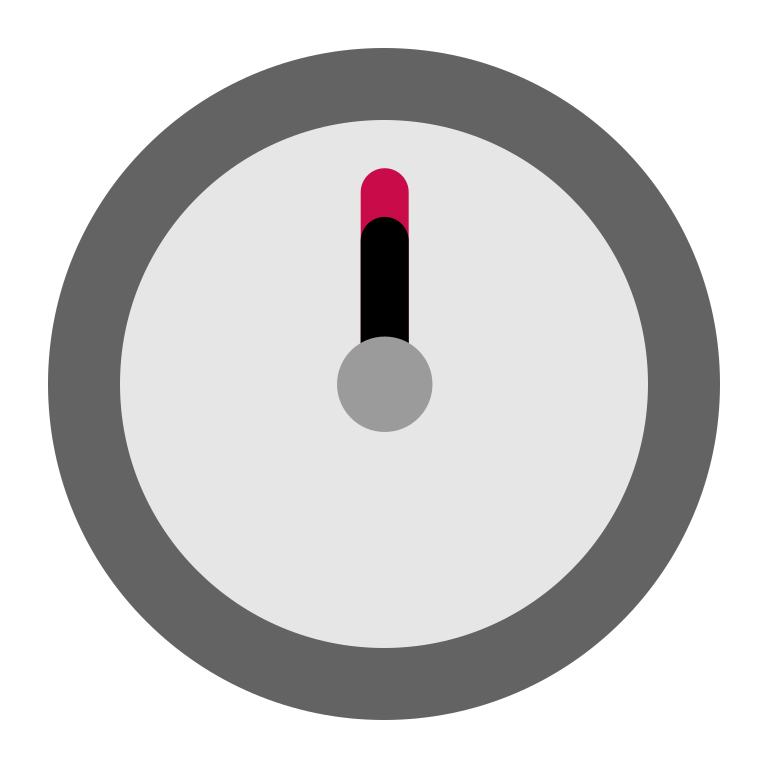
twelve oclock flat